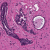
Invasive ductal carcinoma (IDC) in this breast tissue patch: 0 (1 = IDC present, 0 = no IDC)